Question: I would like to rotate an image in OpenCV (I'm currently doing it this way <URL>

How could this be done?
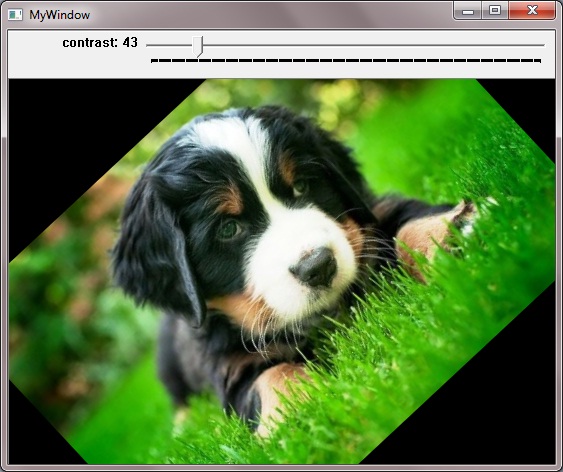
Answer: I think the answer lies in the <URL>:
'''
C: void cvWarpAffine(const CvArr* src, CvArr* dst, const CvMat* map_matrix, int flags=CV_INTER_LINEAR+CV_WARP_FILL_OUTLIERS, CvScalar fillval=cvScalarAll(0) )
'''
where
'CvScalar fillval=cvScalarAll(0)' specifies the fill color of the "gap".
Just specify the 'fillval' with a color scalar when calling this function.